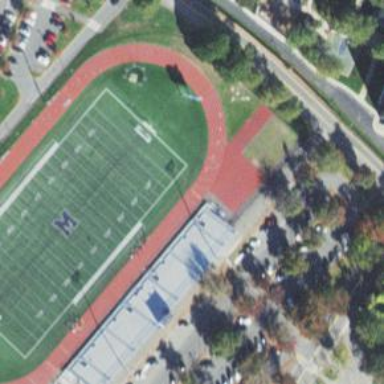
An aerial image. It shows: American football pitch with grass surface.